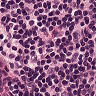
Metastatic tissue present: no